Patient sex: F
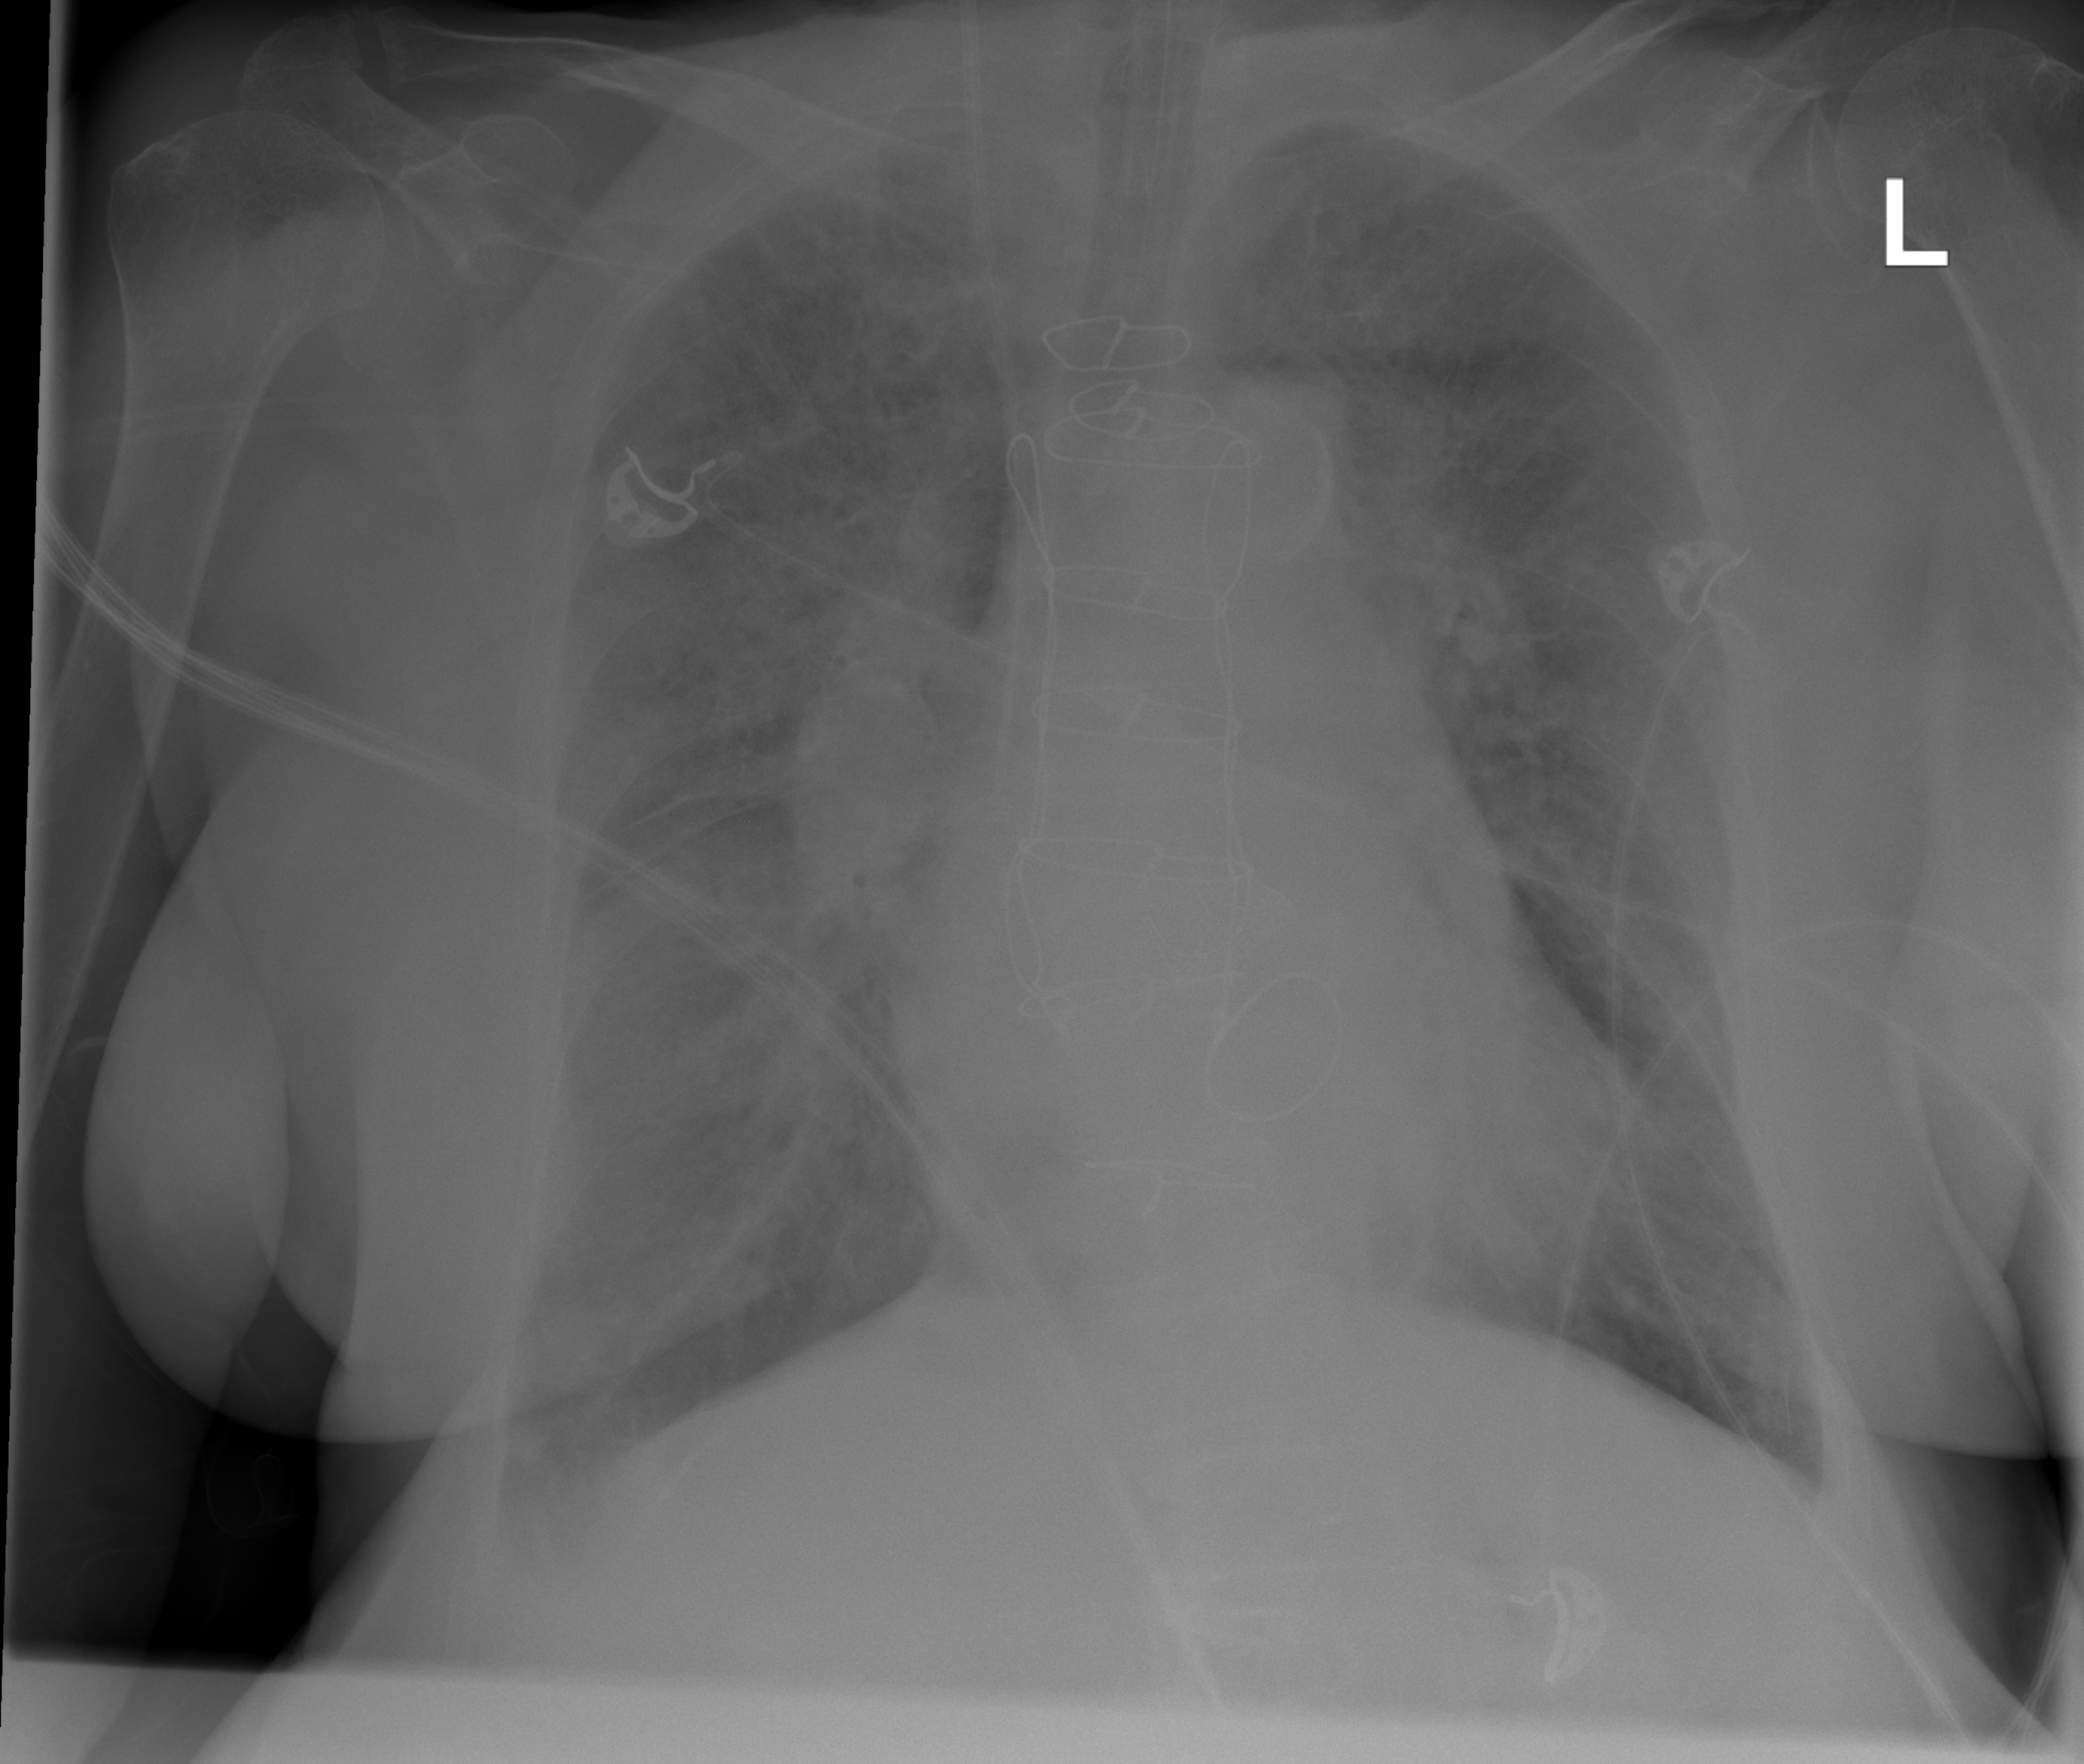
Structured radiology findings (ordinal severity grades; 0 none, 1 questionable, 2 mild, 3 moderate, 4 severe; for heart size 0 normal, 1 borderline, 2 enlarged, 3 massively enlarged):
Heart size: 2
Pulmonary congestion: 3
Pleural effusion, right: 2
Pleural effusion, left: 0
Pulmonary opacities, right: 2
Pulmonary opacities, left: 2
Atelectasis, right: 2
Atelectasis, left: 2